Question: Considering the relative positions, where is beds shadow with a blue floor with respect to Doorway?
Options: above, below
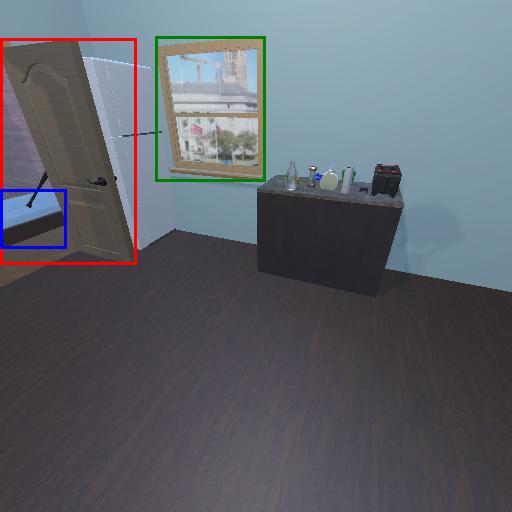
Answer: above